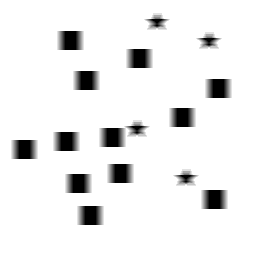
Squares: 12
Triangles: 0
Stars: 4
Total shapes: 16